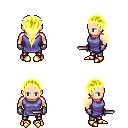
a pixel art fantasy rpg character, male body template, human, light skin, chain tabard jacket, metal pants, gold ponytail hairstyle, metal gloves, gold boots, dagger, four views (front, back, left, right), 2x2 character sprite sheet, small pixel art, hard edges, no anti-aliasing